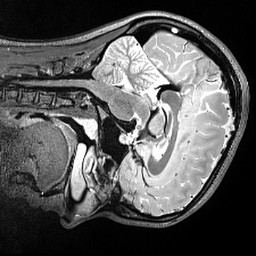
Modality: T2w
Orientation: sagittal
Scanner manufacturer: siemens
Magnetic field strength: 3 T
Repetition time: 3.2 s
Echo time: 0.566 s